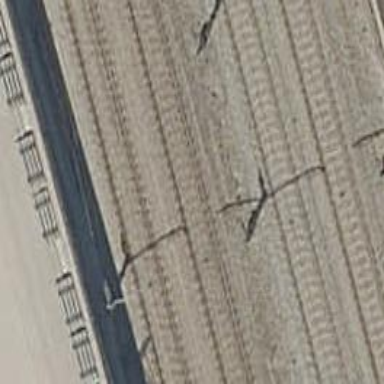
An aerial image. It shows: Railway track with contact lines for electrification.